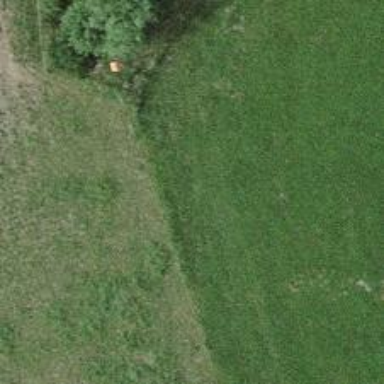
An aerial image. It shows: Pole supporting pipeline marker with roof cover.